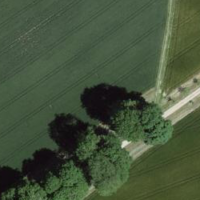
EUNIS habitat code: 52
Species observed at this site:
Hedera helix